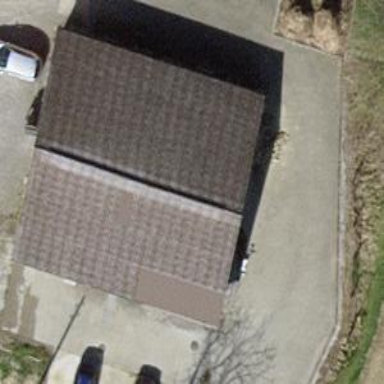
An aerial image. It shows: Gabled roof on farm auxiliary building.